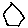
Label: hexagon